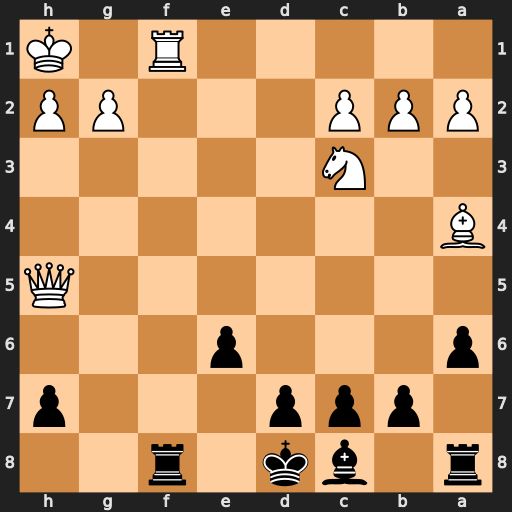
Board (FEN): r1bk1r2/1ppp3p/p3p3/7Q/B7/2N5/PPP3PP/5R1K
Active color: b
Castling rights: -
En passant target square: -
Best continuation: Rxf1#